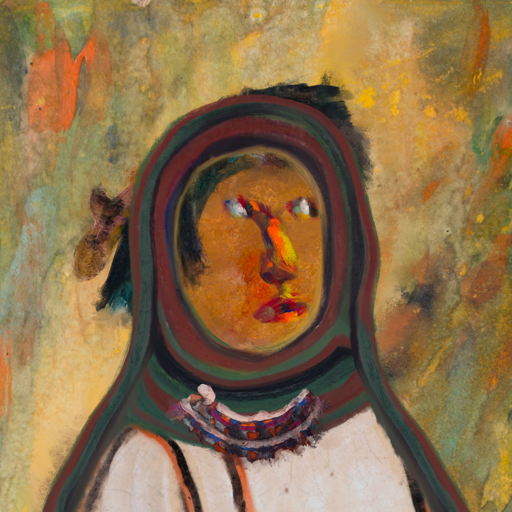
Background: Comrade, Head And Neck Side: Pipe, Face Side: An_Impression, Bust: Roy_Bahadur, Hair Side: Pipe, Head Accessory: After_Raid_Scarf, Second Necklace: Blank, Necklace: Hypocrite_1, Baby: Blank